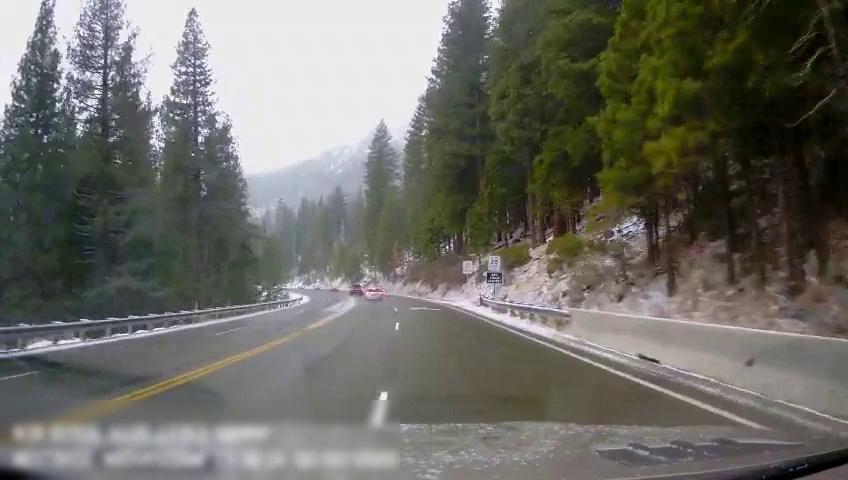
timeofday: Day
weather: Snowy
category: Drivable Space
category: Vehicles | Truck
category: Vehicles | SUV
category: Lanes | Current Lane
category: Lanes | Opposite Lane
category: Lanes | Opposite Lane
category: Lanes | Current Lane
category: Lanes | Current Lane
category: Traffic | Signs
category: Traffic | Signs
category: Traffic | Signs